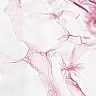
Metastatic tissue present: no